Interaction volume radius: 10 \u00c5
Interaction volume height: 10 \u00c5
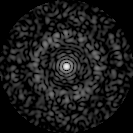
Disorder parameter: 0.8759